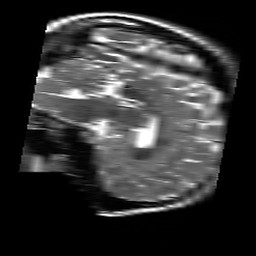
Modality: T2w
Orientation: sagittal
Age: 21
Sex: female
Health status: healthy
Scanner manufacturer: siemens
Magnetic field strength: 3 T
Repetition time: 4.01 s
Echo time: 0.116 s